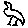
Label: bird